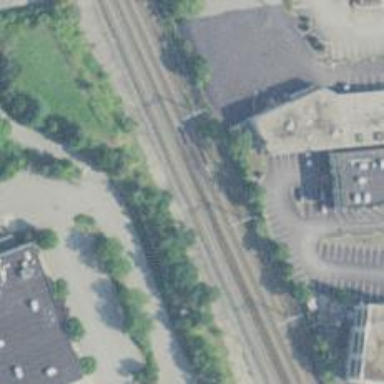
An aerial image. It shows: Railway track.